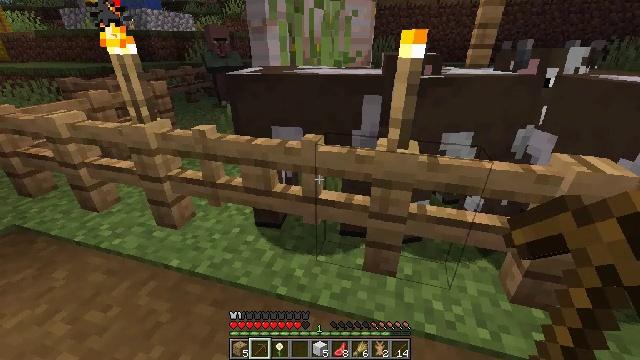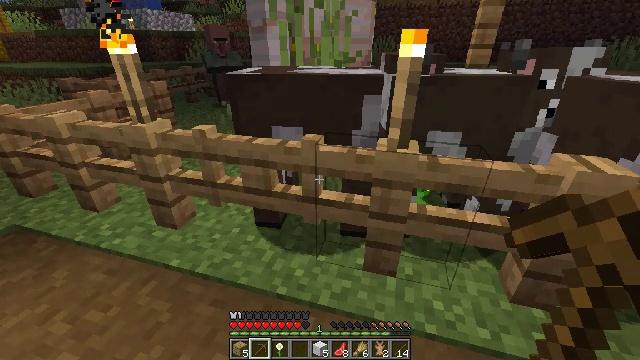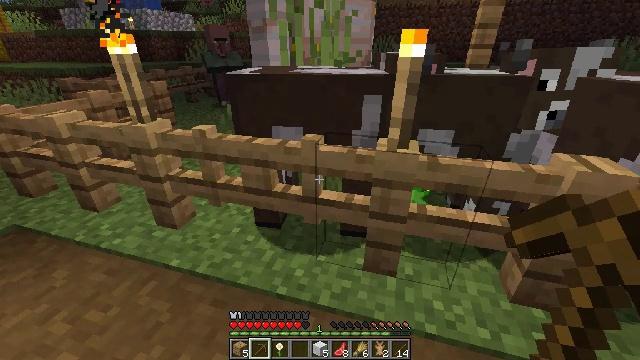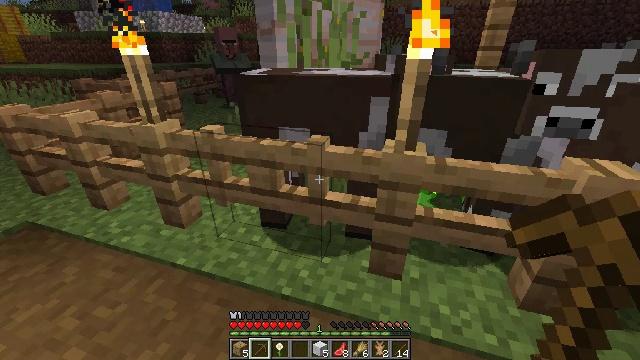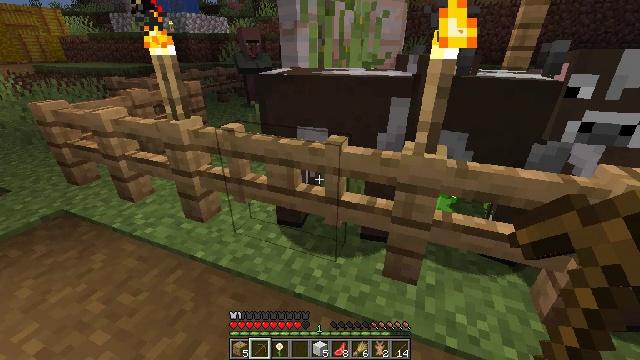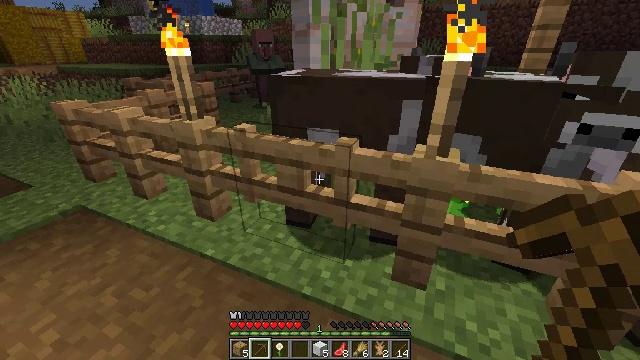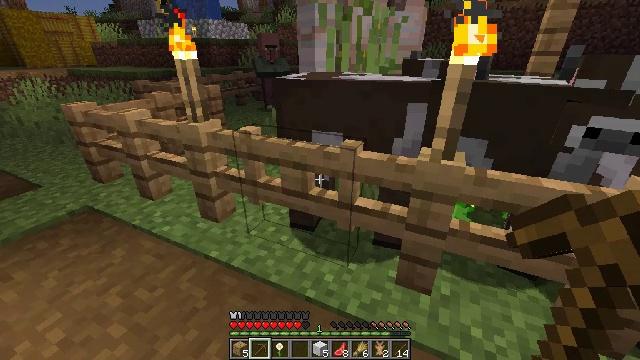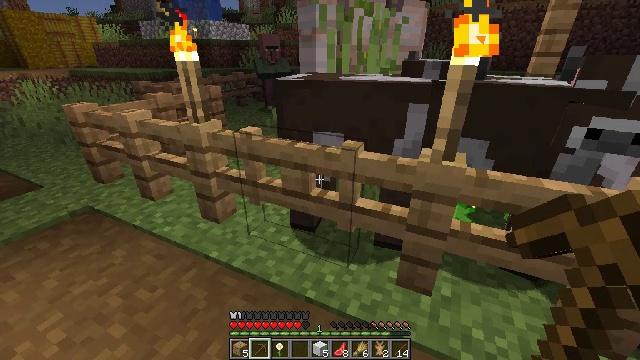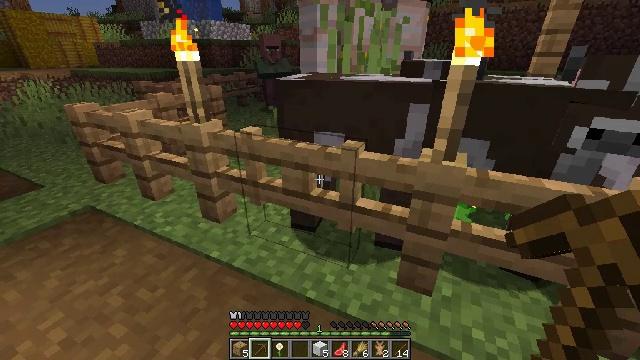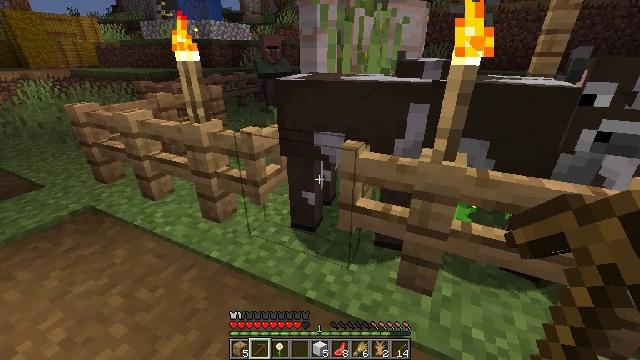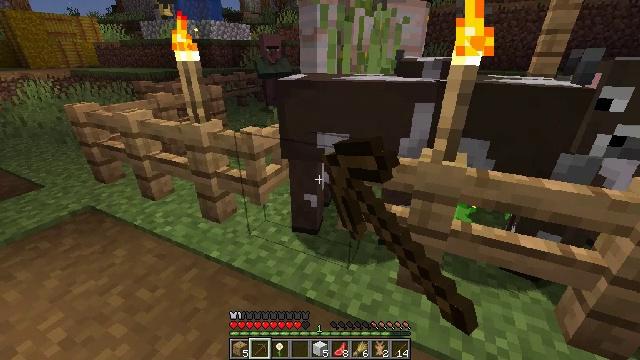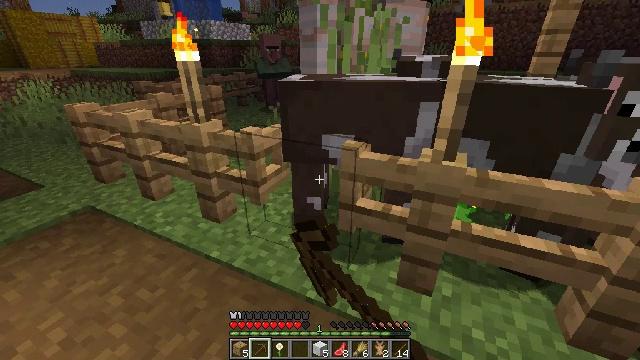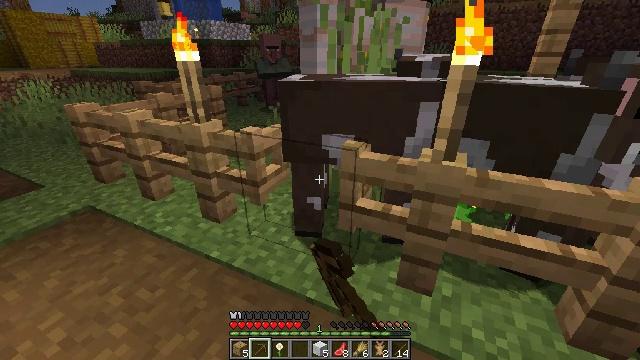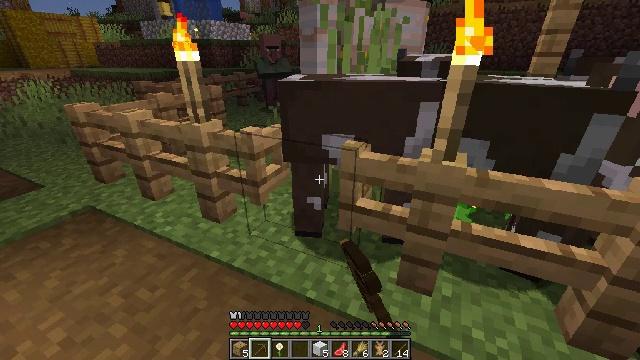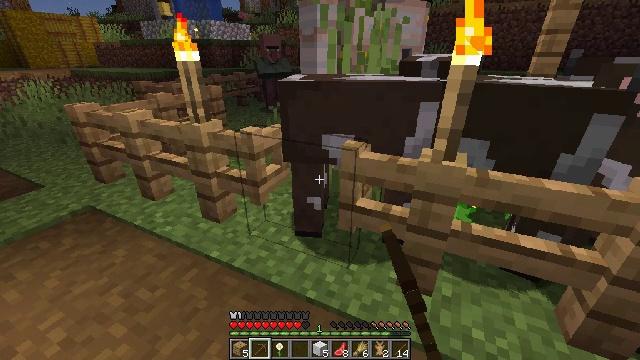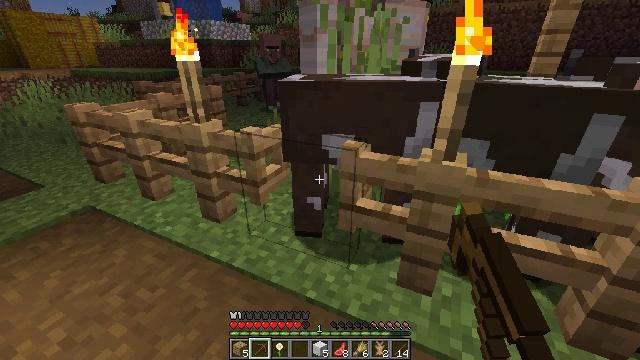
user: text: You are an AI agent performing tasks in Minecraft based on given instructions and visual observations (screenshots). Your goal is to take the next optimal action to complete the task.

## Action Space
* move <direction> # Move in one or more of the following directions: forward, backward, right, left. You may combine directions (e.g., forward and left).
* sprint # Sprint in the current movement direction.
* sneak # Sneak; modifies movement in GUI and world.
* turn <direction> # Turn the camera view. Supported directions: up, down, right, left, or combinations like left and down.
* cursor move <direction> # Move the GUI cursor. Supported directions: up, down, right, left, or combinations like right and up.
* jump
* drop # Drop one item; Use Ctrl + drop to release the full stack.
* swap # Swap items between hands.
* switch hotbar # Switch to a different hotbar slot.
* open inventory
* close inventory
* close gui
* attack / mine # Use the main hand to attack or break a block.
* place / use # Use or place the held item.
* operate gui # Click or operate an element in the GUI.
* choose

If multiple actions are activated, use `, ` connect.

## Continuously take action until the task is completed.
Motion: motion action
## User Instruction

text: Attack the oak fence to collect it.
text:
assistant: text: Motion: no_op
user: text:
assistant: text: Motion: no_op
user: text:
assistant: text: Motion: turn left
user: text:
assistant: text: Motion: turn left
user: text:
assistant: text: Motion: turn left
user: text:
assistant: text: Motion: turn left
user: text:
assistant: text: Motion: no_op
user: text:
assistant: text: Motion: no_op
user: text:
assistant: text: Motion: use / place
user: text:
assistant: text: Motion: use / place
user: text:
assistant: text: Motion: use / place
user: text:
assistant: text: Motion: no_op
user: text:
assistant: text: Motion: no_op
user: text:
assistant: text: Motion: no_op
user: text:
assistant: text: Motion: no_op
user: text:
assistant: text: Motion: no_op
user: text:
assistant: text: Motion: turn right
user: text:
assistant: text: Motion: turn right
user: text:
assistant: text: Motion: turn right
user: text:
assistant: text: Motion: turn right
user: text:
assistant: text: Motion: turn right
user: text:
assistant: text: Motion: turn right
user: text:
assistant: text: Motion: turn up
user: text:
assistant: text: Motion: turn right
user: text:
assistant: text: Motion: turn right
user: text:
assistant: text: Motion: move forward
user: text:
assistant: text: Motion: move forward, turn down
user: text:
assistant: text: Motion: turn down
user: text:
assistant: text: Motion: attack / mine
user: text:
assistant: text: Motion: attack / mine